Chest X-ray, PA view. Patient: 65 years old, sex F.
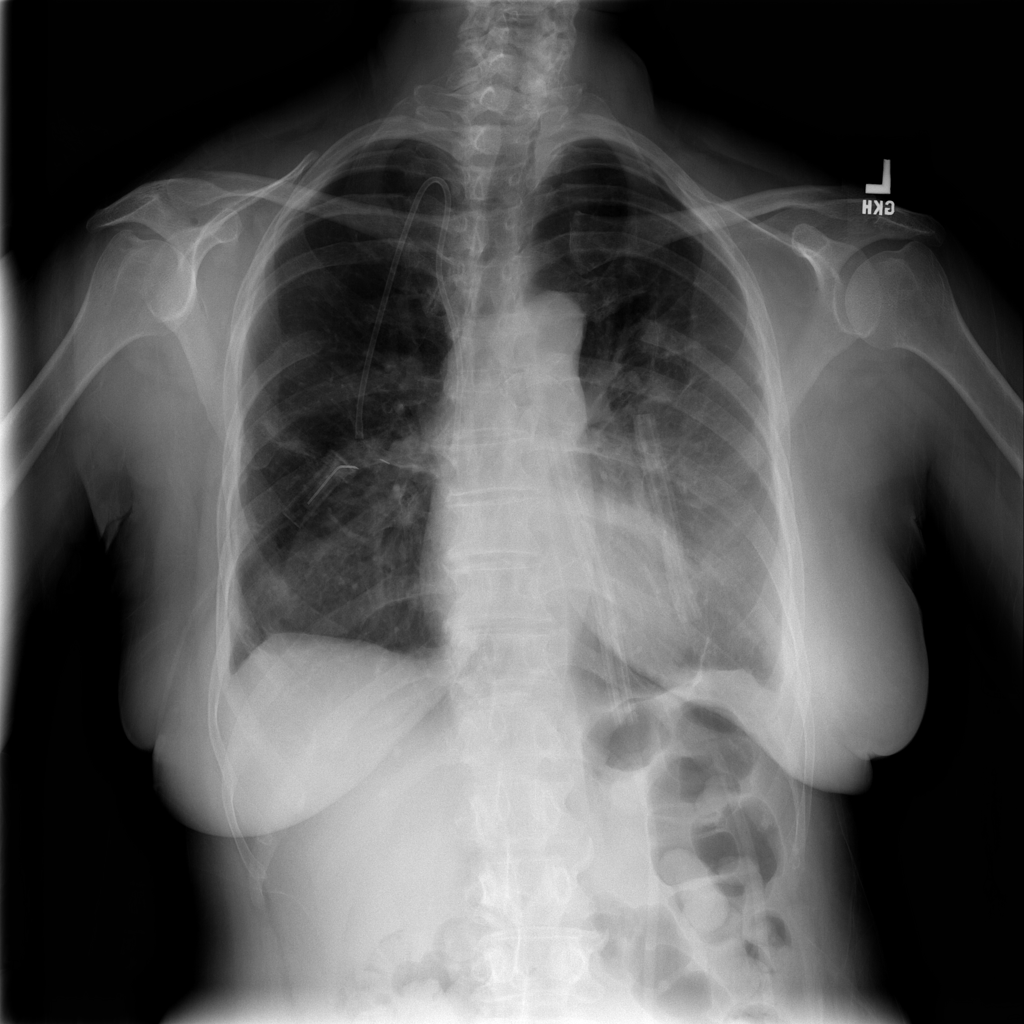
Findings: Pleural_Thickening